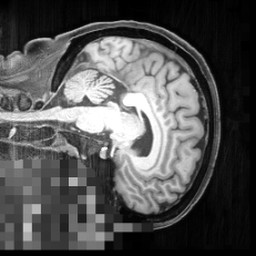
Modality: T1w
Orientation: sagittal
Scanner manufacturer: siemens
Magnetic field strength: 3 T
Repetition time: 2.55 s